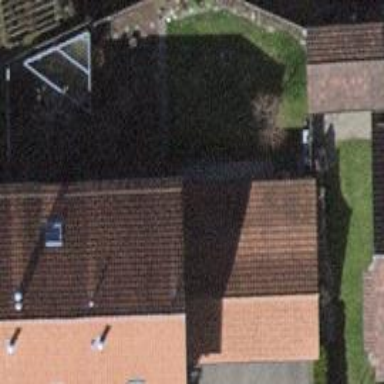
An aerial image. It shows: Group of garages.